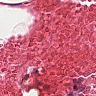
Metastatic tissue present: no